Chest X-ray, AP view. Patient: 55 years old, sex M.
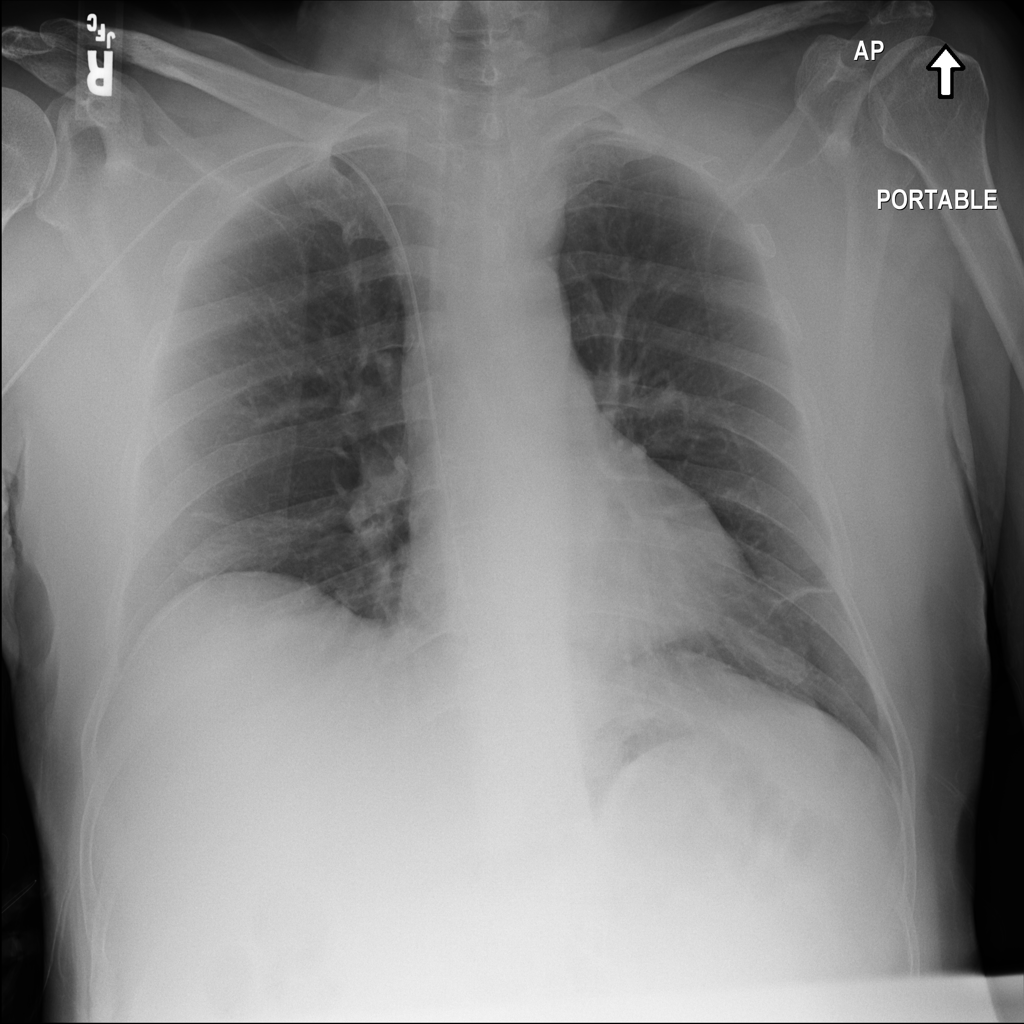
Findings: Atelectasis